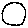
Label: circle